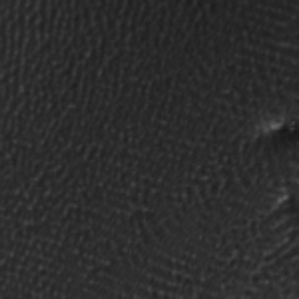
Label: frost